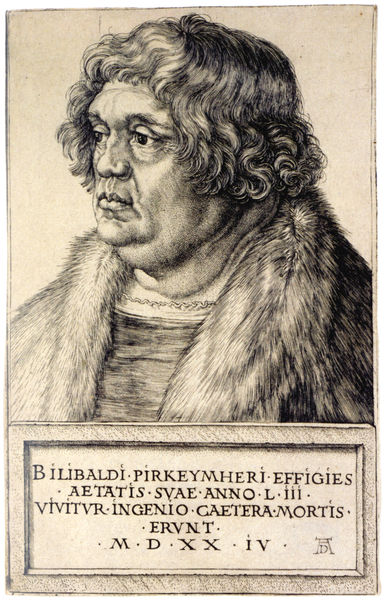
Titel: Willibald Pirckheimer
Künstler: Albrecht Dürer
Standort: Schweinfurt
Institution: Sammlung-Otto-Schäfer-II
Schlagwörter: mann, schatten, weiß, frisur, grau, haar, hintergrund, licht, mund, nase, profil, schwarz, stirn, zeichnung, blick, alt, hemd, jung, augen, bibel, falten, gesicht, hermelin, kragen, pelz, rahmen, bildnis, hals, portrait, porträt, signatur, haare, mantel, brustbild, kinn, lippen, locken, renaissance, fell, holzschnitt, schrift, wangen, backen, furchen, kette, grafik, graphik, sepia, tafel, dick, kartusche, inschrift, brauen, datum, pupillen, zahlen, dreiviertelprofil, lider, name, fett, unterschrift, buch, druck, schwarz-weiß, monogramm, schraffur, radierung, stich, lockig, text, proträt, nerz, pelzkragen, halbprofil, runzeln, doppelkinn, dreiviertelporträt, mittelalter, mönch, luther, freund, gelehrter, zeilen, dürer, kupferstich, beschreibung, geicht, gesichtsfalten, latein, lateinisch, protrait, römische zahlen, albrecht dürer, willibald pirckheimer, seriendruck, feist, wülste, cranach, kupferstick, zobel, haate, willibald, amtsträger, fellmantel, fettleibig, mantek, doppelkin, filologie, leibig, pirkheimer, willibald pirkheimer, fellmante, 1524, birkenmeier, pirkeym, pirkeymer, hängekinn